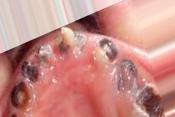
Condition: Caries